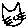
Label: cat